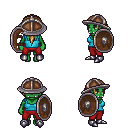
a pixel art fantasy rpg character, female body template, orc, green skin, teal pirate shirt, red pants, blonde ponytail hairstyle, chain helm, metal boots, shield, four views (front, back, left, right), 2x2 character sprite sheet, small pixel art, hard edges, no anti-aliasing